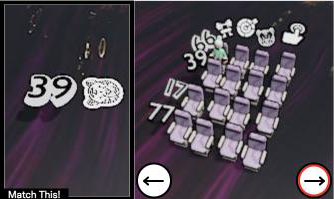
Task: seats
Answer: no